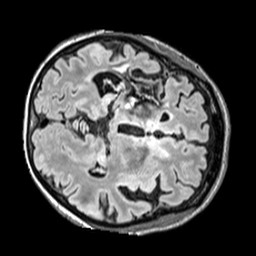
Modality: FLAIR
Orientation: axial
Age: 53
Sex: female
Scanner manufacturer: siemens
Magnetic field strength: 3 T
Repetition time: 5 s
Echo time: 0.387 s